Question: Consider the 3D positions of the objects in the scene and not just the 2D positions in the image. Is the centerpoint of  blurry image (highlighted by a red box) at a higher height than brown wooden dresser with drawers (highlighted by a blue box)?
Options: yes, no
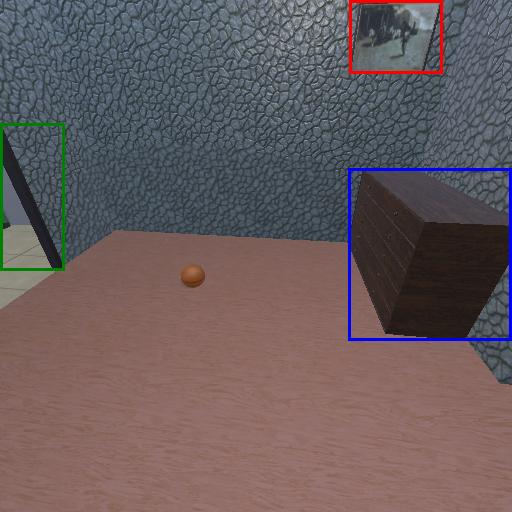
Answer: yes